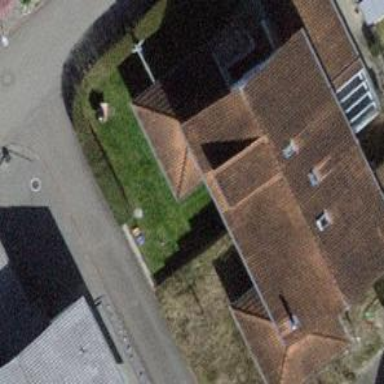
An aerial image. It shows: Building with tile roof.